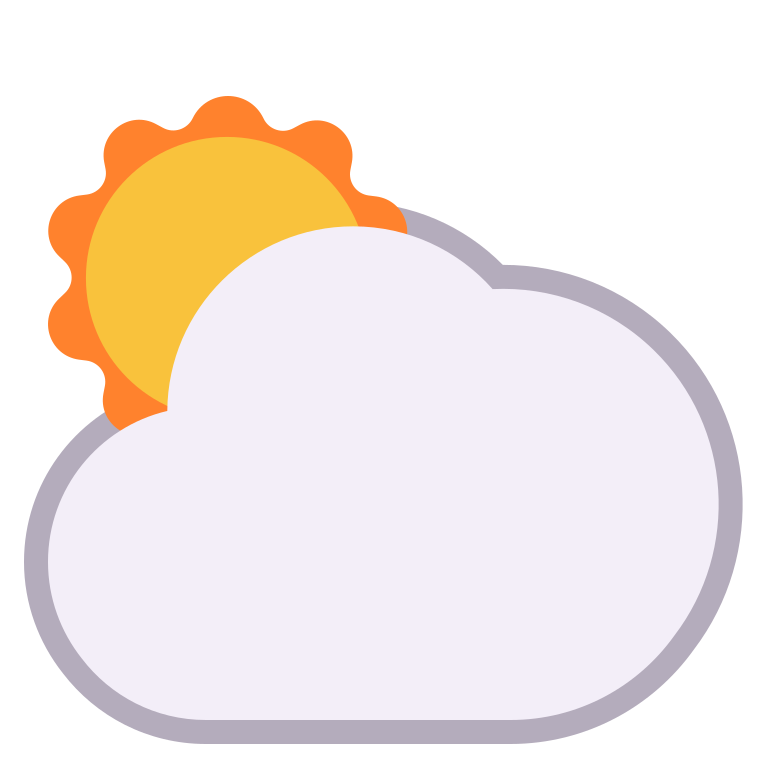
sun behind large cloud flat